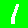
Digit: 1